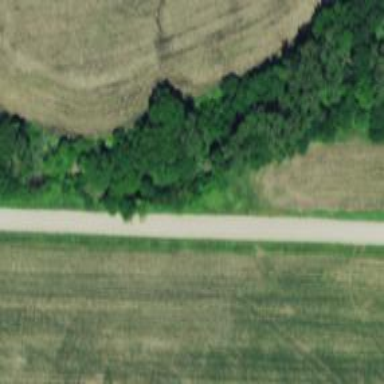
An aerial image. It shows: Tertiary road.